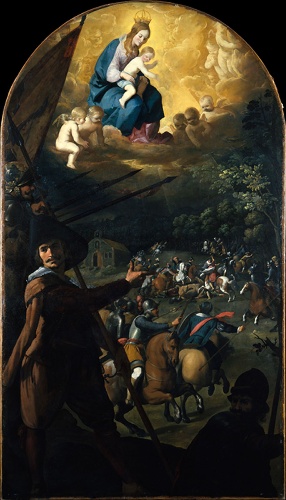
Title: Battle between Christians and Muslims at El Sotillo
Artist: Francisco de Zurbarán
Artist bio: Spanish, Fuente de Cantos 1598–1664 Madrid
Date: ca. 1637–39
Object type: Painting, part of an altarpiece
Classification: Paintings
Medium: Oil on canvas
Dimensions: Arched top, 131 7/8 x 75 1/4 in. (335 x 191.1 cm)
Department: European Paintings
Credit line: Kretschmar Fund, 1920
Accession year: 1920
Repository: Metropolitan Museum of Art, New York, NY
Tags: Horses|Battles|Men|Madonna and Child|Helmets|Putti|Flags|Angels